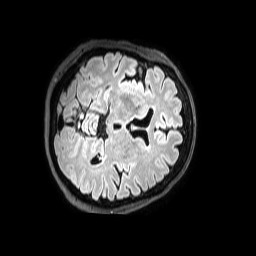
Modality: FLAIR
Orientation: axial
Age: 57
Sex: female
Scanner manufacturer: philips
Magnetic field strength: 3 T
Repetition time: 4.8 s
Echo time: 0.275 s